Current action and preconditions to check: trajectory_clear

Your task: For each precondition in the list above, predict whether it will hold at this action.

Consider the current scene as observed from the mobile robot's camera, and analyze the predicted future states of all dynamic agents (e.g., people, animals, vehicles, or any moving entities) within the NEXT SECOND.

IMPORTANT: Only answer "very likely" if you are absolutely certain—based on strong, clear evidence—that a dynamic agent will violate the precondition in the predicted future state. Do NOT answer "very likely" for unlikely, ambiguous, or low-probability risks.

Ask yourself for each precondition: Is there a high probability, with clear and convincing evidence, that the predicted future states of any dynamic agent will interfere with the predicted future state of the currently executing action within the NEXT SECOND, causing that precondition to fail?

Assess the risk level based on these predictions. Use "likely" or "very likely" if motions create a clear risk of interference.

Use "neutral" or "improbable" if agents are nearby but their predicted paths are clearly diverging or non-conflicting.

Failure Risk Categories: "very improbable", "improbable", "neutral", "likely", "very likely"

Answer Format: Output ONLY the probability_of_failure value from these categories: "very improbable", "improbable", "neutral", "likely", "very likely"

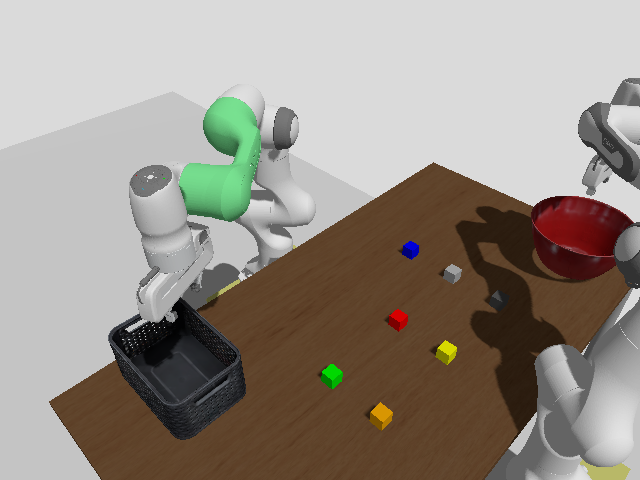

Answer: very improbable